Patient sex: F
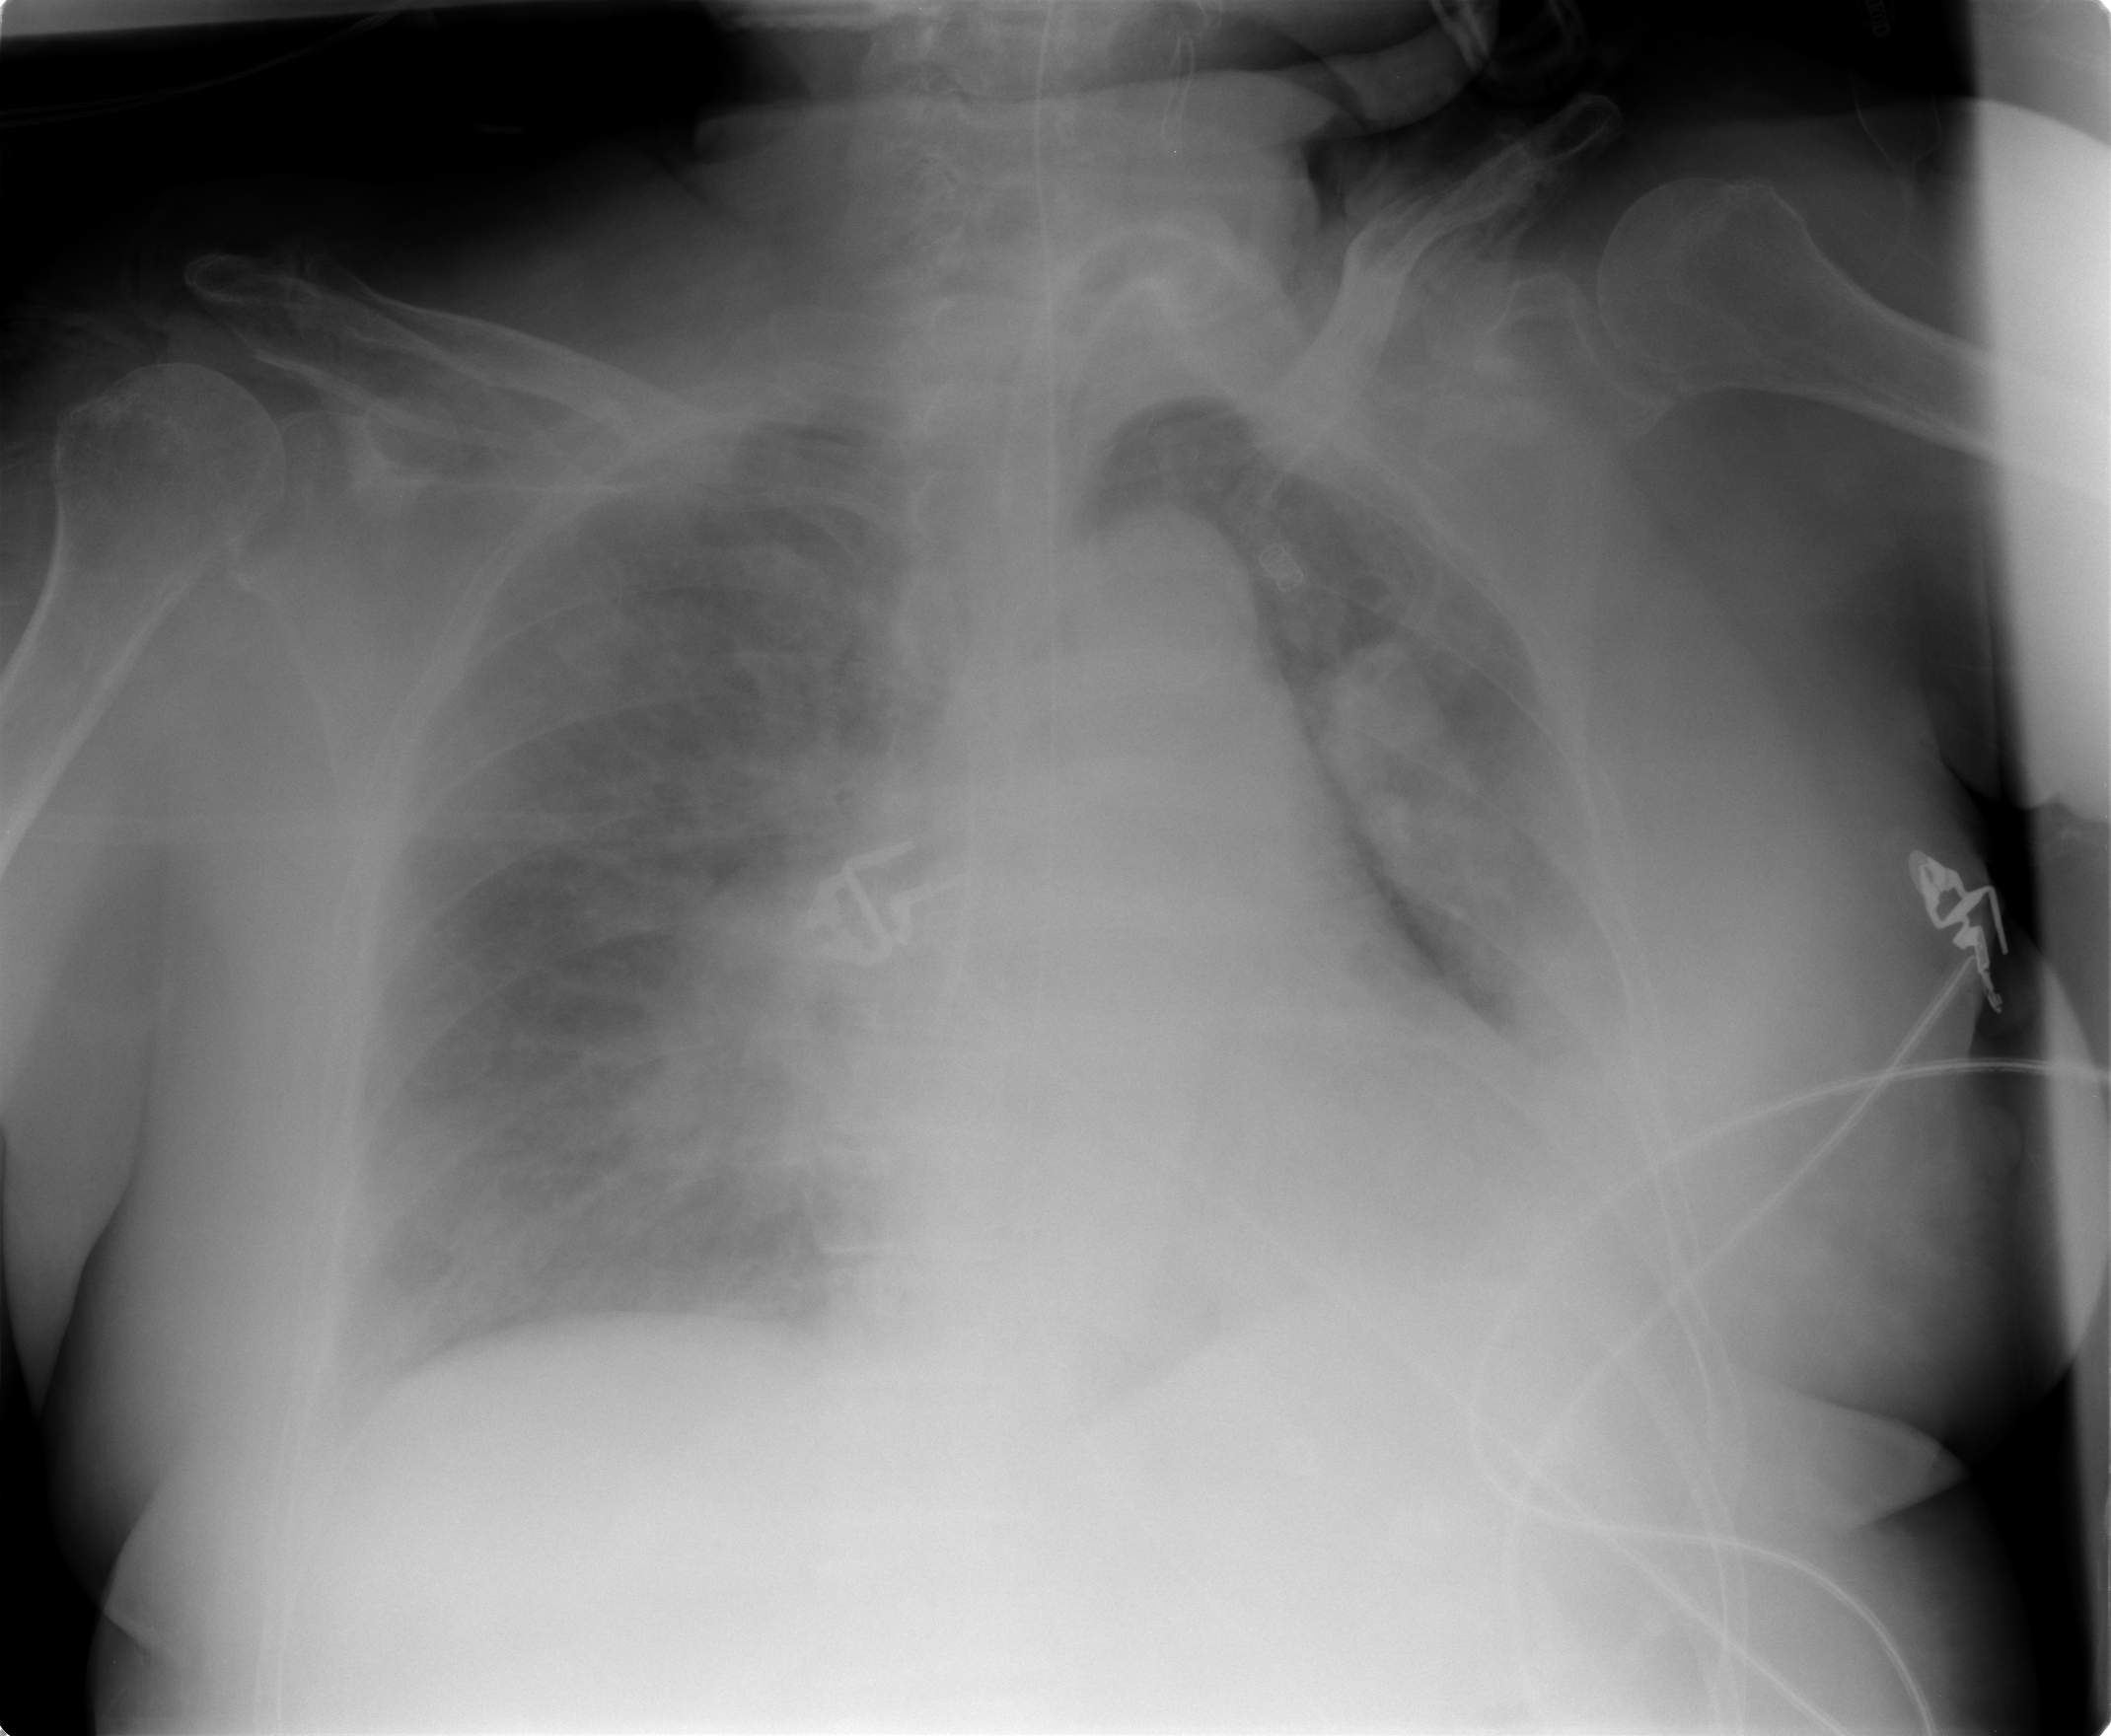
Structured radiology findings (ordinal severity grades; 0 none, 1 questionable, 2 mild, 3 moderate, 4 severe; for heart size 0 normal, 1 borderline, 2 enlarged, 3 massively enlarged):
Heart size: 0
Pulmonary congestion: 2
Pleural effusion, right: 1
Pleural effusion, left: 2
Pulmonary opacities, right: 3
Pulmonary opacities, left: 1
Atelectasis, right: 2
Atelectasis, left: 2